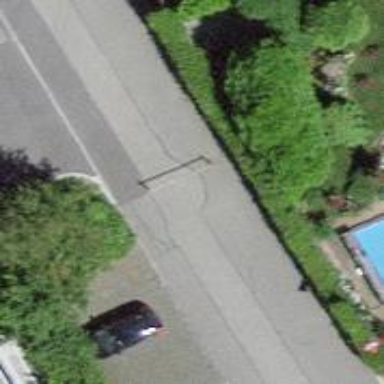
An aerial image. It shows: Bollard barrier.